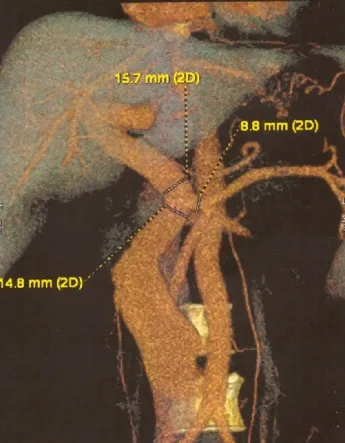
Preoperative Imaging Examination (A,B) CT imaging shows the superior mesenteric artery, fistula, and dilated superior mesenteric vein.
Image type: radiology (ct)